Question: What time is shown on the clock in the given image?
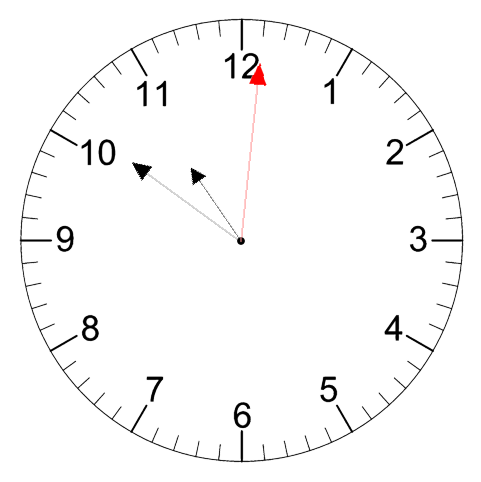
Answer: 10:51:01